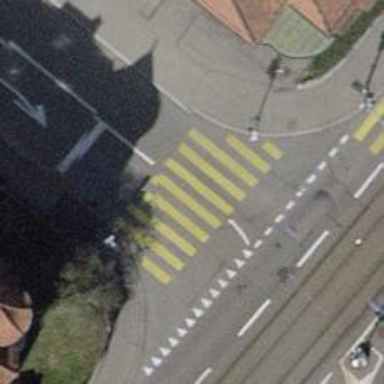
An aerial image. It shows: Zebra crossing with traffic signals on the road.